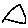
Label: triangle